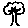
Label: tree